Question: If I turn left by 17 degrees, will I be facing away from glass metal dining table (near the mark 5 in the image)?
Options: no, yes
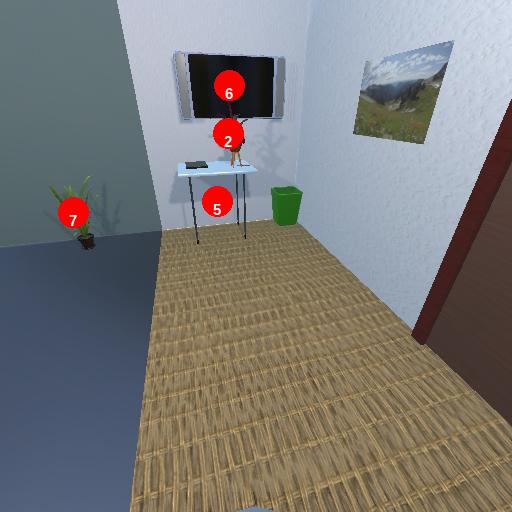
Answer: no